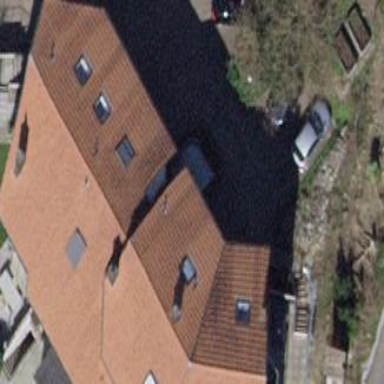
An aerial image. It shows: Residential building.